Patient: sex F, age 59
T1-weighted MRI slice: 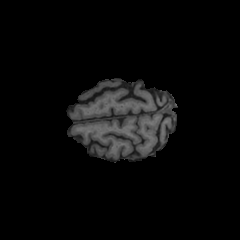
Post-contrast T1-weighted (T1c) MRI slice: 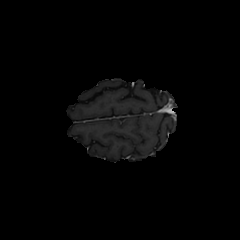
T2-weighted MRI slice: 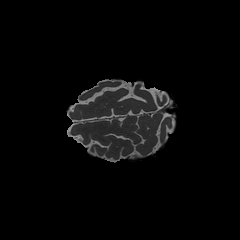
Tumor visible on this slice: no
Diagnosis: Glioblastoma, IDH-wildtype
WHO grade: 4